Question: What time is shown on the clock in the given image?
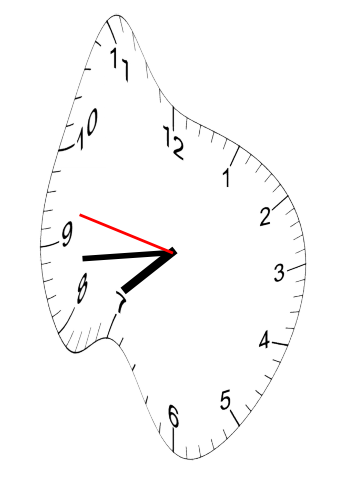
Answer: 07:43:47